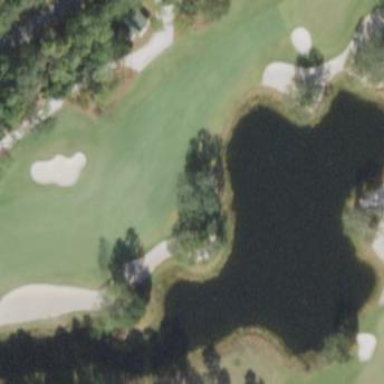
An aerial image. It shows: Water hazard on golf course. The hazard is natural water feature.